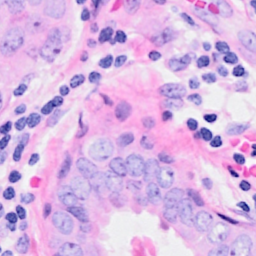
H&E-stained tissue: Breast